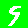
Digit: 9